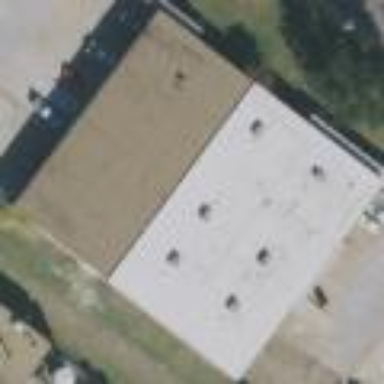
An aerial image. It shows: Warehouse building.